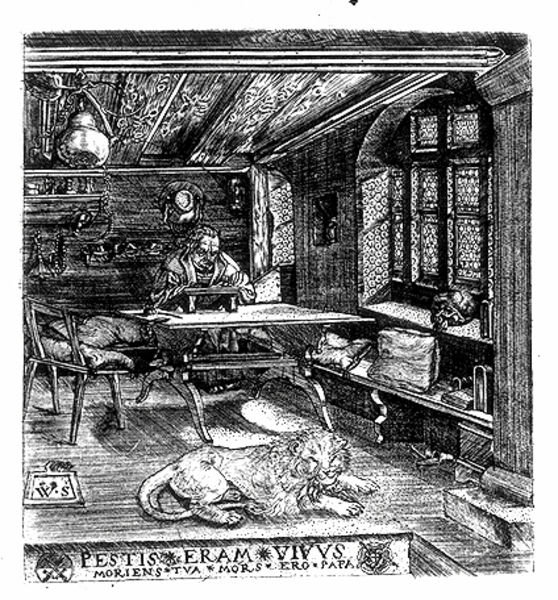
Titel: Bildnis des Martin Luther als Hieronymus im Gehäus
Künstler: Monogrammist WS  (1587)
Institution: (Seriendruck)
Schlagwörter: dunkel, feder, mann, schatten, weiß, fenster, grau, hintergrund, holz, hut, lampe, licht, raum, schwarz, stuhl, säule, tisch, vordergrund, zeichnung, zimmer, haus, hund, tier, bart, regal, wand, gesicht, schädel, holzstuhl, gitter, boden, gewand, interieur, mantel, sitzend, decke, renaissance, arbeit, beine, deutschland, mähne, schweif, schiff, schrift, bücher, schreibtisch, arbeiten, bank, dielen, rand, arch, arches, chair, column, hat, kissen, lamp, pillow, white, window, bench, black, dark, hair, interior, old, painting, room, seated, sitting, table, wall, windows, lesen, atelier, print, balken, deutsch, floor, stube, stufen, wooden, kammer, holzdielen, podest, wände, katze, nische, buch, scheiben, tischbeine, druck, lithographie, schwarzweiss, radierung, stich, lithografie, text, woodcut, buchstaben, autor, holzdecke, tasche, pult, buchdruck, schreibmaschine, totenkopf, handwerker, wood, sad, schreiben, stuhlbein, man, mittelalter, fensterbank, house, german, roof, death, male, holzvertäfelung, regale, gelehrter, löwe, light, dürer, schreiber, seefahrer, drawing, schreibpult, totenschädel, butzenscheiben, black and white, frame, fur, dog, sketch, tail, beard, french, tishc, gehäuse, books, desk, glass, writing, altdeutsch, leisten, shelf, ledge, love, reading, holzdach, cat, latein, lateinisch, ink, druckerei, ceiling, italian, study, eremit, kajüte, engraving, pencil, albrecht, albrecht dürer, wildkatze, animal, lines, hieronymus, cabin, einsiedler, book, martin luther, work, working, wandregal, worker, pest, hatching, forehead, hyronimus, kardinalshut, lion, pet, latin, skull, pestis, beams, hironymus, words, klause, bodenholzboden, butzschenscheiben, dieken, hironimus im gehäuse, shop, shutter, alone, alchemy, bag, an, vives, writer, workshop, cell, initials, window sill, papa, w.s, pestis eram vivvs, gutenburg, vivus, paining, carpenter, brooding, ws, studty, bulb, inking, eram, ero, memento mari, pilloe, pestris, graphis, white#